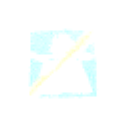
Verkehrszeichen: EndeAutbahn
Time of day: SunriseSunset
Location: Outdoor (Nature)
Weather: PartlyCloudy
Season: NotSpecified
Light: Natural